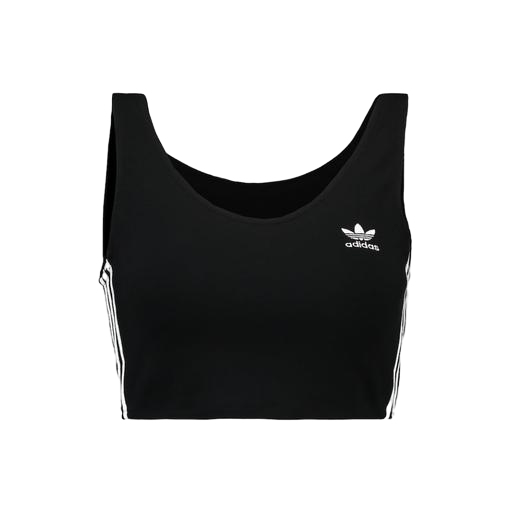
sports bra tank, black women's crop top, black white scoop neck crop top, white background